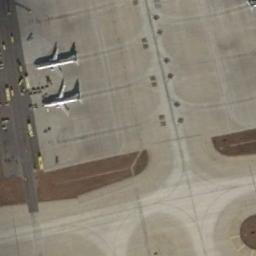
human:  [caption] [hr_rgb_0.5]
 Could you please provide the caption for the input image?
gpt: Two airplanes were neatly arranged on the airport .

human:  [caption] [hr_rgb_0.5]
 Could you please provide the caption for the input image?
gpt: There are two planes side by side in the upper left corner of the image .

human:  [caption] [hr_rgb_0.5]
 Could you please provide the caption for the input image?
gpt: Two adjacent planes parked on the airport while a road and some yellow facilities in front of them .

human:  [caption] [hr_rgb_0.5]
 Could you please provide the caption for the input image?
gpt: There are two white planes on the runway .

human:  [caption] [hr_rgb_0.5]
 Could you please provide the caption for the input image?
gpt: The two planes are located in the parking area next to the heavily trafficked road .